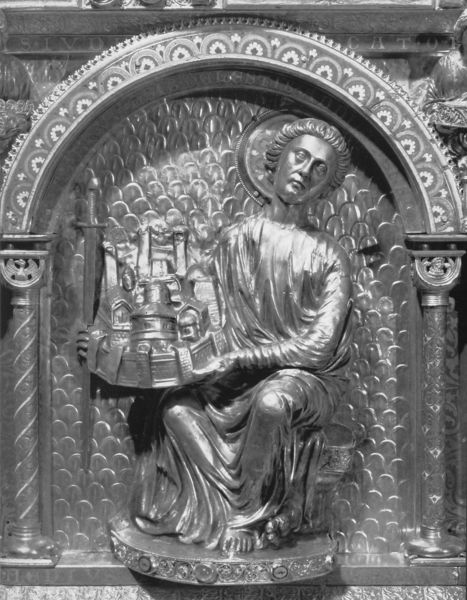
Titel: Schrein der heiligen drei Könige
Künstler: Nikolaus von Verdun
Standort: Köln, Dom (EU - D - NRW)
Schlagwörter: mann, vogel, weiß, sitzen, stadt, holz, schwarz, säule, säulen, ornament, gesicht, mensch, silber, sockel, kirche, gold, sitzend, krone, schuppen, relief, bogen, könig, thron, glanz, ornamente, metall, bronze, zeigen, foto, fotografie, nische, burg, schwarz-weiss, schwert, altar, kapitell, heiligenschein, schloß, heiliger, guss, demut, präsentieren, releif, endel, patron, limbus